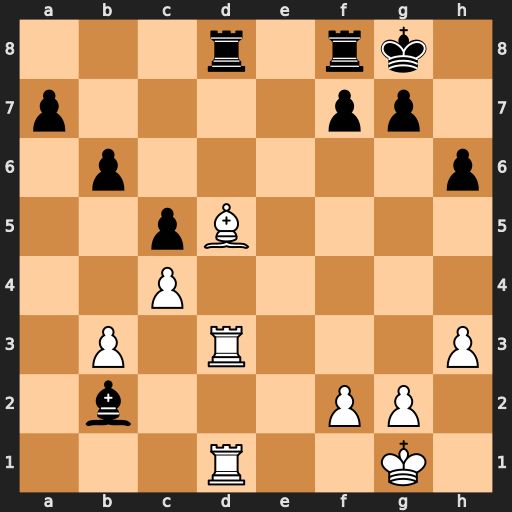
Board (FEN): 3r1rk1/p4pp1/1p5p/2pB4/2P5/1P1R3P/1b3PP1/3R2K1
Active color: w
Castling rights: -
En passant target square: -
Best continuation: Bxf7+ Kxf7 Rxd8